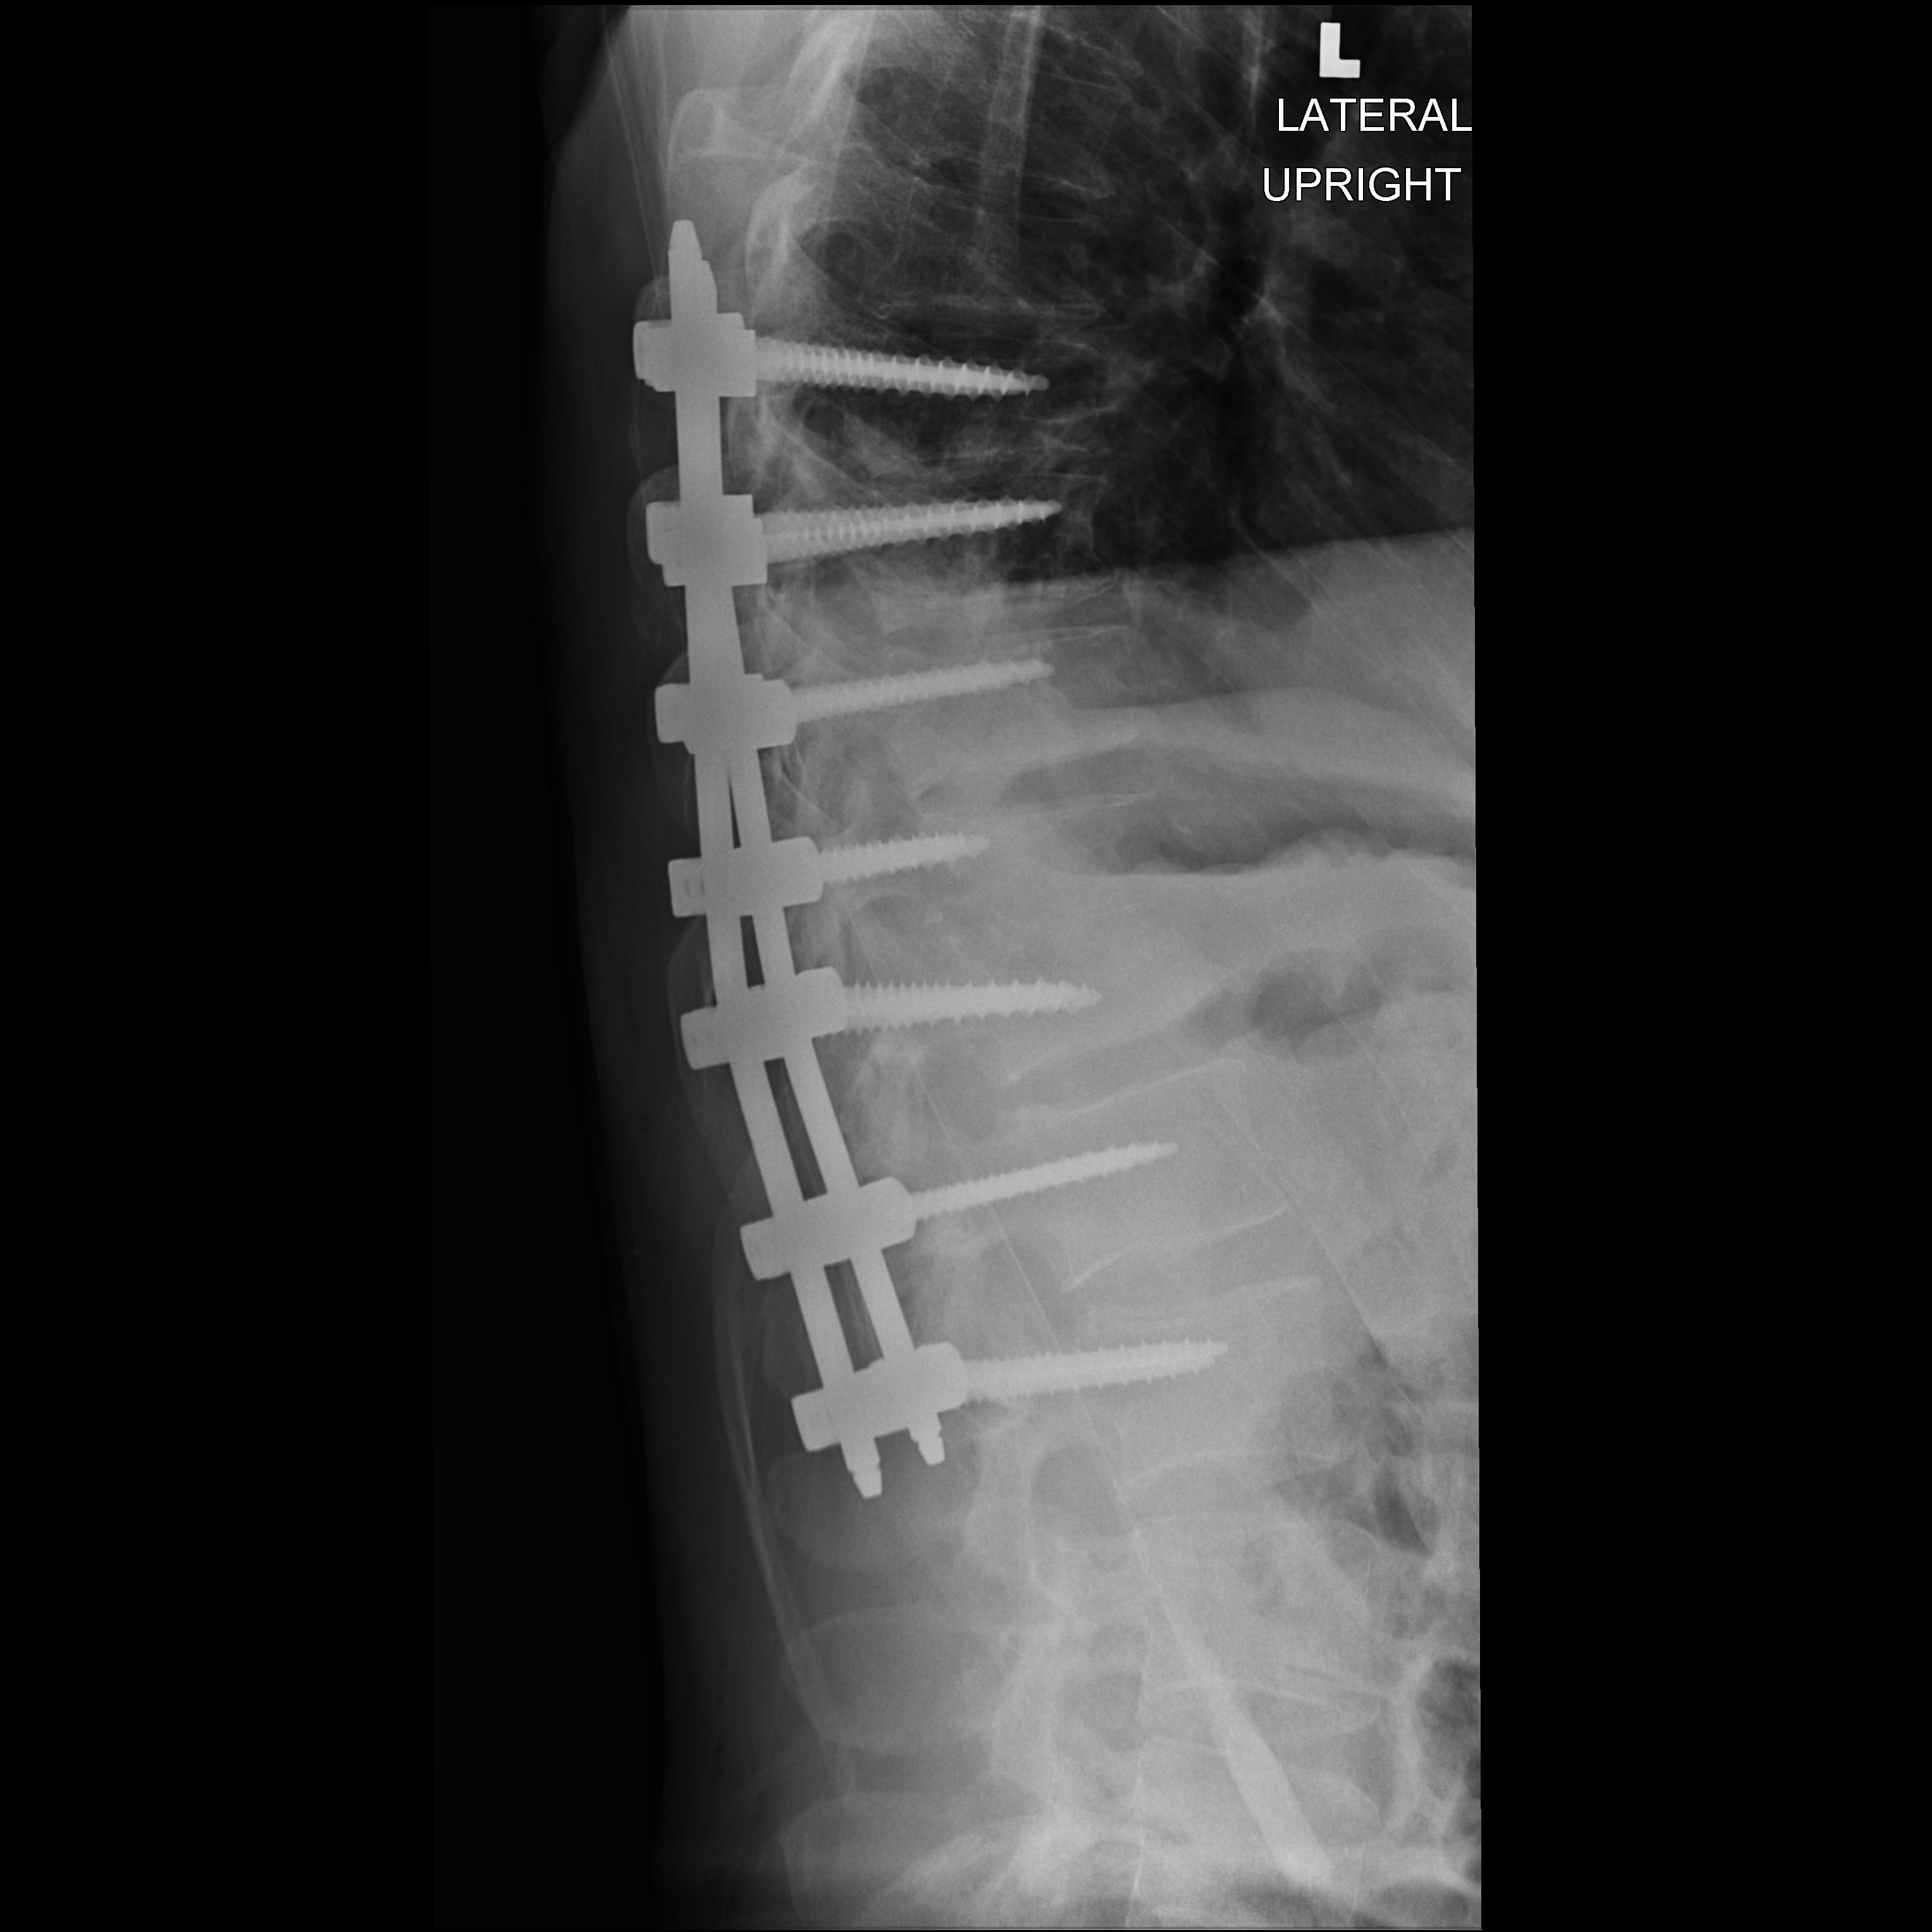
View: LATERAL
Implant manufacturer: medtronic solera